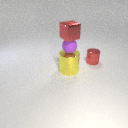
small purple rubber sphere above large yellow metal cylinder